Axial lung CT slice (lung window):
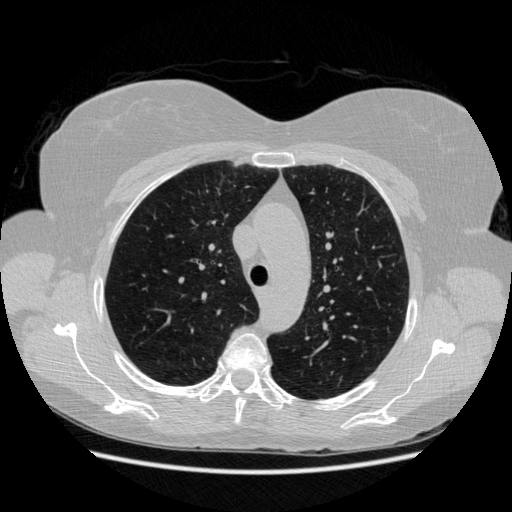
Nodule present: no